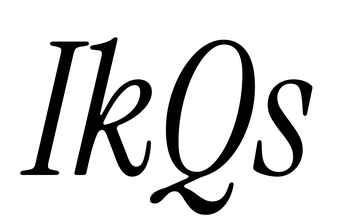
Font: InstrumentSerif-Italic